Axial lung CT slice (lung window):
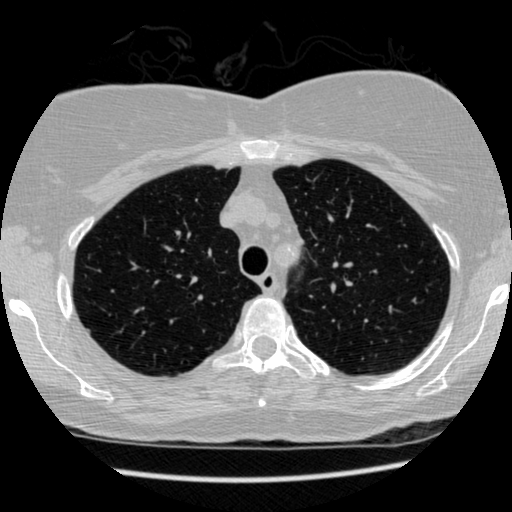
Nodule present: no